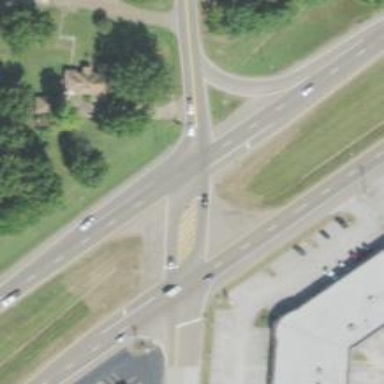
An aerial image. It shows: Asphalt dual carriageway at the trunk highway level.